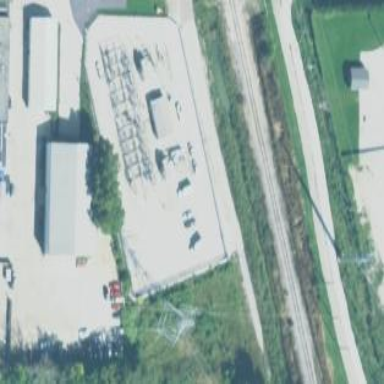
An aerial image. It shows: Outdoor power substation surrounded by fence. The substation is specifically for distribution purposes.